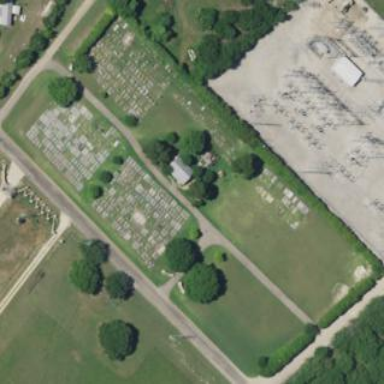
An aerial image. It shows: Cemetery.